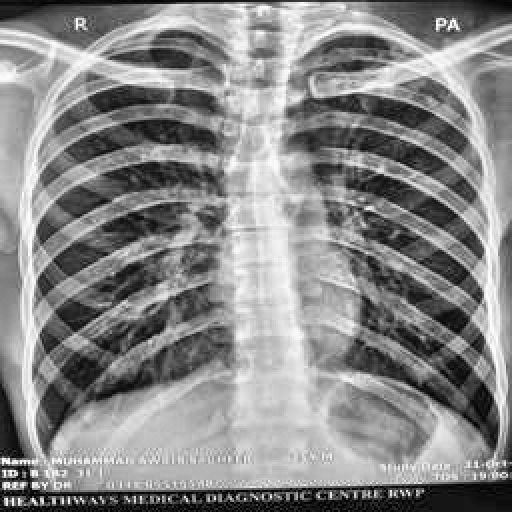
Finding: TUBERCULOSIS